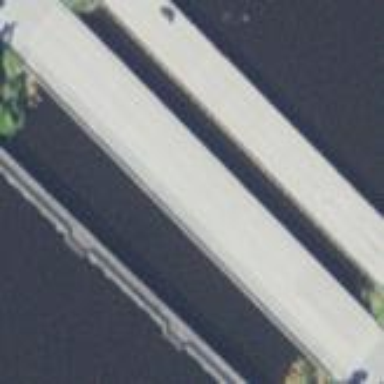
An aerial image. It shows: Man-made bridge.